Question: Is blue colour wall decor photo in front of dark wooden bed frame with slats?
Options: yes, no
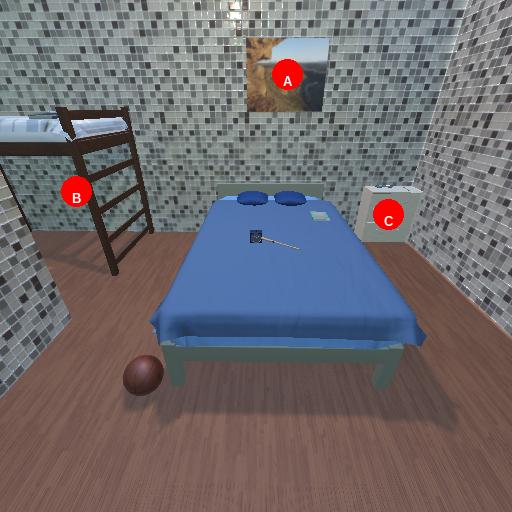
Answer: yes